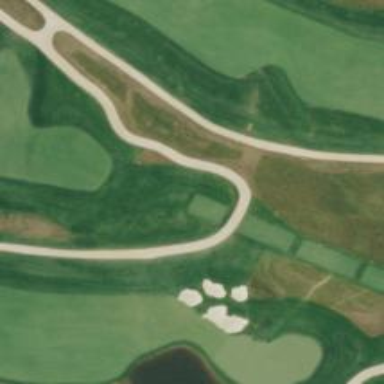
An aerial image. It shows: Service road designated as golf cart path.